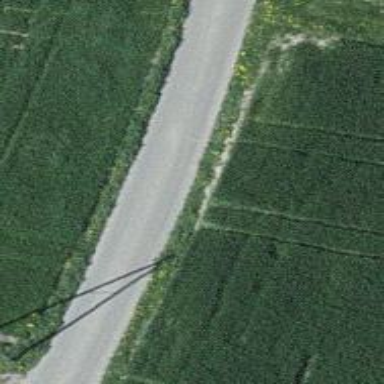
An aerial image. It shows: Unclassified road.